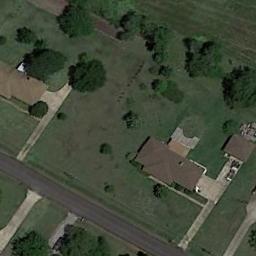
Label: sparse_residential